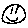
Label: smiley face